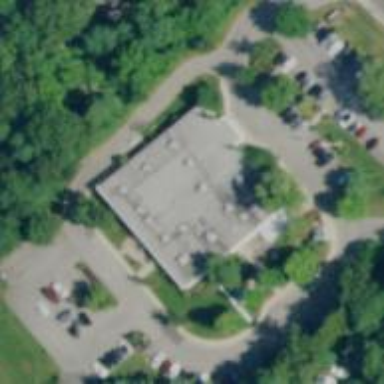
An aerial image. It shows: School.